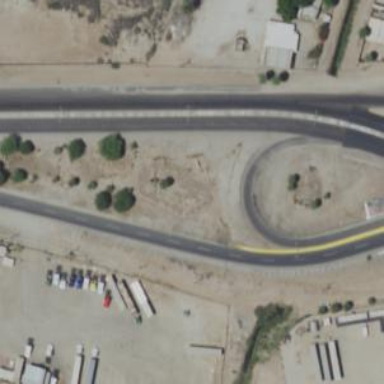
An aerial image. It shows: Primary link road with asphalt surface.